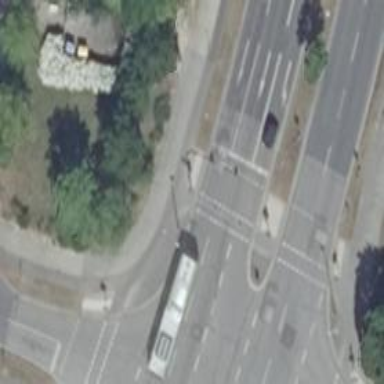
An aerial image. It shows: Road with traffic signals.